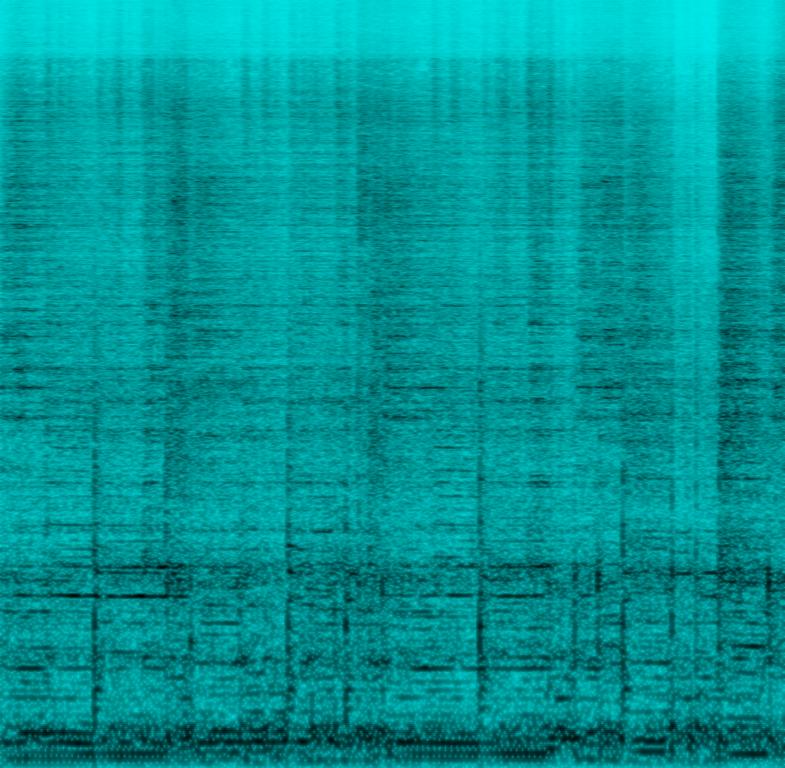
Someone is playing acoustic drums with a lot of loud cymbal hits along with a screaming male vocal. A distorted e-guitar is playing long low notes. The atmosphere sounds dangerous and aggressive. This song may be playing in the band room practicing drumming.